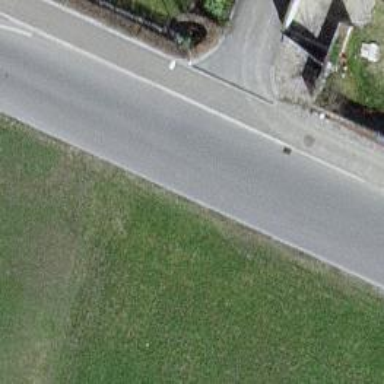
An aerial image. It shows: Residential road with asphalt surface and sidewalk on the left side.